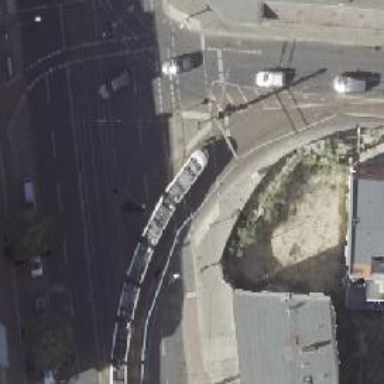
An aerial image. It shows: Tram crossing with traffic signals.